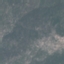
Land use / land cover: HerbaceousVegetation